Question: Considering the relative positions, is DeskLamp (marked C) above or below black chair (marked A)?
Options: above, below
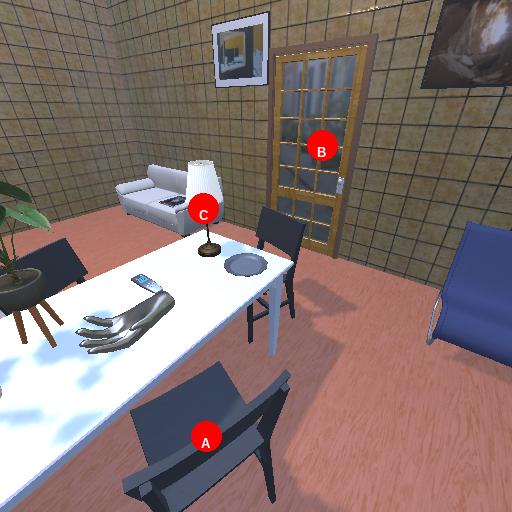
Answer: above